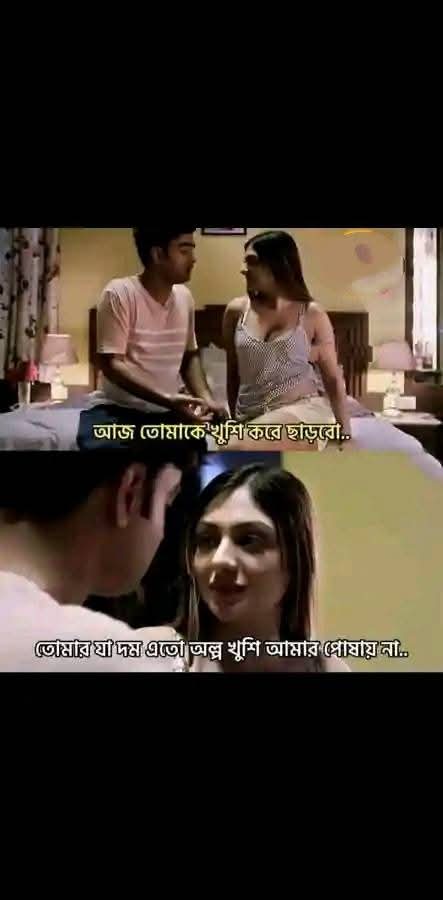
Text: আজ তোমাকে খুশি করে ছাড়বো..
তোমার যা দম এতো অল্প খুশি আমার পোষায় না..
Label: Non Hate